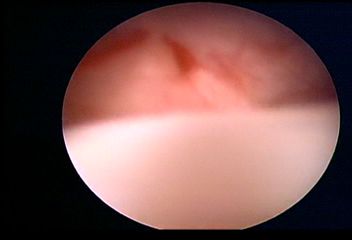
Modality: WLC
Class: Normal mucosa
Bladder cancer association: No